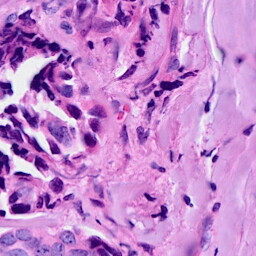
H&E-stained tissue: Breast